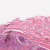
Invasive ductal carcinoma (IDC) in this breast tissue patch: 0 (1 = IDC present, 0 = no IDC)